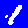
Digit: 1